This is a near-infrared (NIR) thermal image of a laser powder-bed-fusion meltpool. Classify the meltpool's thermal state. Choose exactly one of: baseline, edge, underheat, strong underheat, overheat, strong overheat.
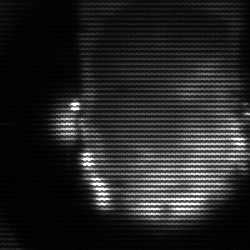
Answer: baseline